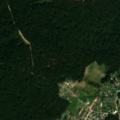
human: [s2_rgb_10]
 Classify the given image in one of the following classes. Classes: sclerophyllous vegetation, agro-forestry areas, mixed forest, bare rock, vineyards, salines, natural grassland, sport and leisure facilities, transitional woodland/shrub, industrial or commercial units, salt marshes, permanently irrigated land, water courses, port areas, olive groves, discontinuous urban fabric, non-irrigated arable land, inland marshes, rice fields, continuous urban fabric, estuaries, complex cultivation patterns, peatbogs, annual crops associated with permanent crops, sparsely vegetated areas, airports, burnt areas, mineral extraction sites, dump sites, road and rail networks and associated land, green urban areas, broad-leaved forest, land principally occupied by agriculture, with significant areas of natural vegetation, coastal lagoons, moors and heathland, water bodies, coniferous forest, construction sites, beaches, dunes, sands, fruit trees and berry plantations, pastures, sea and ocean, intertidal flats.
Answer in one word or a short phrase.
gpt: complex cultivation patterns, coniferous forest